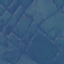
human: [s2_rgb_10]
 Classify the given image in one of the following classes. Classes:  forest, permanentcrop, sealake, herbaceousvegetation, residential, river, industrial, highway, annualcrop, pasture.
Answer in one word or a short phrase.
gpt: Pasture